Question: I have a list of Arcs (vertices) in this form:
'''
public class Arc
{
public Guid Id { get; set; }
public double X1 { get; set; }
public double Y1 { get; set; }
public double X2 { get; set; }
public double Y2 { get; set; }
}
'''
which I can serialize into a <URL> like this in the case of 2 Arcs:
'''
{ "type": "MultiLineString",
"coordinates": [
[ [100.0, 0.0], [101.0, 1.0] ],
[ [102.0, 2.0], [103.0, 3.0] ]
]
}
'''
My underlying data actually represent Polygons. More precisely a <URL>:
'''
{ "type": "MultiPolygon",
"coordinates": [
[[[102.0, 2.0], [103.0, 2.0], [103.0, 3.0], [102.0, 3.0], [102.0, 2.0]]],
[[[100.0, 0.0], [101.0, 0.0], [101.0, 1.0], [100.0, 1.0], [100.0, 0.0]],
[[100.2, 0.2], [100.8, 0.2], [100.8, 0.8], [100.2, 0.8], [100.2, 0.2]]]
]
}
'''
Just curious, is it possible to transform the original Arcs into a MultiPolygon? I am also thinking about doing it via SQL Server's GIS functionalities. Did anyone ever encounter a similar problem? Any pointers would be very much appreciated. Many thanks.
PS:
The arcs are currently disjoint and when combined should form a closed polygon. The following picture shows a part of a potential polygon.

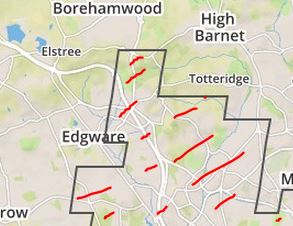
Answer: Here you go. I present this with the huge caveat that I wrote it very iteratively and if I came across this from someone else in production code, I'd have a talk with them. :)
'''
declare @g geography = geography::STGeomFromText('MULTILINESTRING((100 0, 101 1), (102 2, 103 3))', 4236);
declare @multiPoly geography;
with cte as (
select *
from dbo.Numbers as n
cross apply (
select *
from (values
(@g.STGeometryN(number).STStartPoint().Lat, @g.STGeometryN(number).STStartPoint().Long, 1),
(@g.STGeometryN(number).STEndPoint().Lat, @g.STGeometryN(number).STStartPoint().Long, 2),
(@g.STGeometryN(number).STEndPoint().Lat, @g.STGeometryN(number).STEndPoint().Long, 3),
(@g.STGeometryN(number).STStartPoint().Lat, @g.STGeometryN(number).STEndPoint().Long, 4),
(@g.STGeometryN(number).STStartPoint().Lat, @g.STGeometryN(number).STStartPoint().Long, 5)
) as x(Lat, Long, n)
) as decomp
where n.Number <= @g.STNumGeometries()
)
select @multiPoly = geography::STGeomFromText(
'MULTIPOLYGON (' + stuff((
select ', ((' + stuff((
select ', ' + cast(cte.Long as varchar(10)) + ' ' + cast(cte.Lat as varchar(10))
from cte
where Number = n.Number
order by cte.n
for xml path('')
), 1, 2, '') + '))'
from dbo.Numbers as n
where n.Number <= @g.STNumGeometries()
for xml path('')
), 1, 2, '') + ')'
, 4236);
select @multiPoly;
'''